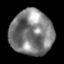
Tissue: lung
Cell type: Fibroblasts
Senescence score: 0.1621
Nuclear area (px): 1894
Mean DAPI intensity: 124.92